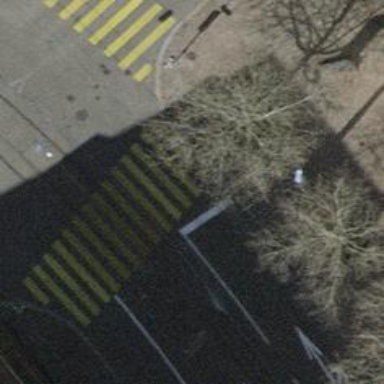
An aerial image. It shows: Kerb barrier.